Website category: auto
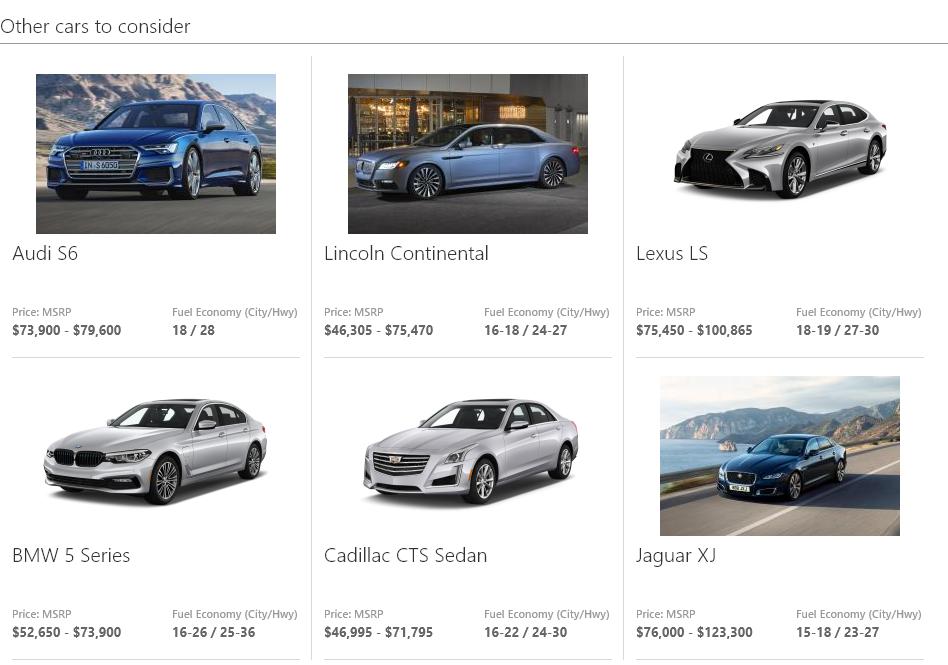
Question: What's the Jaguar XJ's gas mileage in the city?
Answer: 15-18

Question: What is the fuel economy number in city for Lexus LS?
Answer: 18-19

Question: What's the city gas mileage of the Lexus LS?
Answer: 18-19

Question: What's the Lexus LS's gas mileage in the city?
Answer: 18-19

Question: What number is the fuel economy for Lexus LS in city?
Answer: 18-19

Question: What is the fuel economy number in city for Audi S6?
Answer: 18

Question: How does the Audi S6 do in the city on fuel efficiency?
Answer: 18

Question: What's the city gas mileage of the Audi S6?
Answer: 18

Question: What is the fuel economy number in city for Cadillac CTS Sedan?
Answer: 16-22

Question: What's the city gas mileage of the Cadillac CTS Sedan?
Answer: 16-22

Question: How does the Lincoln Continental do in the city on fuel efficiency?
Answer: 16-18

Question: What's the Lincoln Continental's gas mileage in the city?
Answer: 16-18

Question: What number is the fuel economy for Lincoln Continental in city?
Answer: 16-18

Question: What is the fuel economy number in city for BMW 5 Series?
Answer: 16-26

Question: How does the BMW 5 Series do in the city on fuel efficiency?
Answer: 16-26

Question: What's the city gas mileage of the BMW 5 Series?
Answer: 16-26

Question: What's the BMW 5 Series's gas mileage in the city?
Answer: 16-26

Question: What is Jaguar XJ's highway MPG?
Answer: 23-27

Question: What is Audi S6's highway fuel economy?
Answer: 28

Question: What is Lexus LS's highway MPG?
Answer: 27-30

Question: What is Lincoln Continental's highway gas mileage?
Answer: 24-27

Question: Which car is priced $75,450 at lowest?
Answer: Lexus LS

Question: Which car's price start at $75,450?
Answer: Lexus LS

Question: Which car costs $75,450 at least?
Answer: Lexus LS

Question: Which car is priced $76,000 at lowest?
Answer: Jaguar XJ

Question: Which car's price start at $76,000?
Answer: Jaguar XJ

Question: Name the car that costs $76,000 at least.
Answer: Jaguar XJ

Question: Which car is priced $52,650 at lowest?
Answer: BMW 5 Series

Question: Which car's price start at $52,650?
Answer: BMW 5 Series

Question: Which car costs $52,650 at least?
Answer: BMW 5 Series

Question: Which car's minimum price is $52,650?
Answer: BMW 5 Series

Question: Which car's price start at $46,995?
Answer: Cadillac CTS Sedan

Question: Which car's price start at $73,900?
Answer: Audi S6

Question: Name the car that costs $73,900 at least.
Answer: Audi S6

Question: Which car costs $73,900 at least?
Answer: Audi S6

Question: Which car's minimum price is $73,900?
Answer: Audi S6

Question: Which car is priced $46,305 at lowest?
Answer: Lincoln Continental

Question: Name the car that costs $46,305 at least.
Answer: Lincoln Continental

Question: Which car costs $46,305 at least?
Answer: Lincoln Continental

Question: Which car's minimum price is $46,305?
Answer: Lincoln Continental

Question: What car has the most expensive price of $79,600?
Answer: Audi S6

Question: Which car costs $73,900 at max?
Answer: BMW 5 Series

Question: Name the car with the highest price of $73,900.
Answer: BMW 5 Series

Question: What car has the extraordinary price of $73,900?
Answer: BMW 5 Series

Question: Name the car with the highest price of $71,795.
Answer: Cadillac CTS Sedan

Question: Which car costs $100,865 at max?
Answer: Lexus LS

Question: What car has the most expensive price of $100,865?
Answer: Lexus LS

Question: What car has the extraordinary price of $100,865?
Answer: Lexus LS

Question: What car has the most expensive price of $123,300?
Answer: Jaguar XJ

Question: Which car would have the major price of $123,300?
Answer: Jaguar XJ

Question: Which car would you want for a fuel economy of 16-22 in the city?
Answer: Cadillac CTS Sedan

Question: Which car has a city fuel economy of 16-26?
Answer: BMW 5 Series

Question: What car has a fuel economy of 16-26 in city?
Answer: BMW 5 Series

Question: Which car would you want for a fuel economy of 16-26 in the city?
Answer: BMW 5 Series

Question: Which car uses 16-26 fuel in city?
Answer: BMW 5 Series

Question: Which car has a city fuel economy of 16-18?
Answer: Lincoln Continental

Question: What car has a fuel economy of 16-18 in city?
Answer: Lincoln Continental

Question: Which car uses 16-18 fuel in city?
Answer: Lincoln Continental

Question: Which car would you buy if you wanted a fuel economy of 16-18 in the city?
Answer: Lincoln Continental

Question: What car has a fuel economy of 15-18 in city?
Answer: Jaguar XJ

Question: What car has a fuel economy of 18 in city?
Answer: Audi S6

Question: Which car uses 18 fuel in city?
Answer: Audi S6

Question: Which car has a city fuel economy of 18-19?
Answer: Lexus LS

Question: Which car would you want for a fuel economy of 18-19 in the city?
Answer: Lexus LS